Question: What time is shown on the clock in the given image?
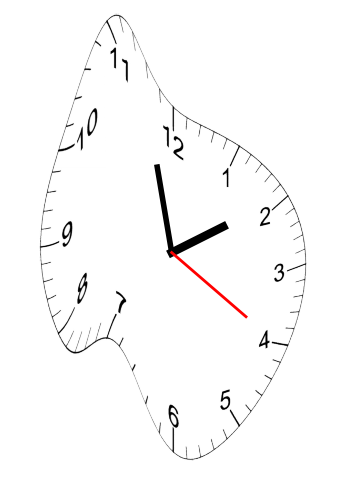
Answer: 01:57:20